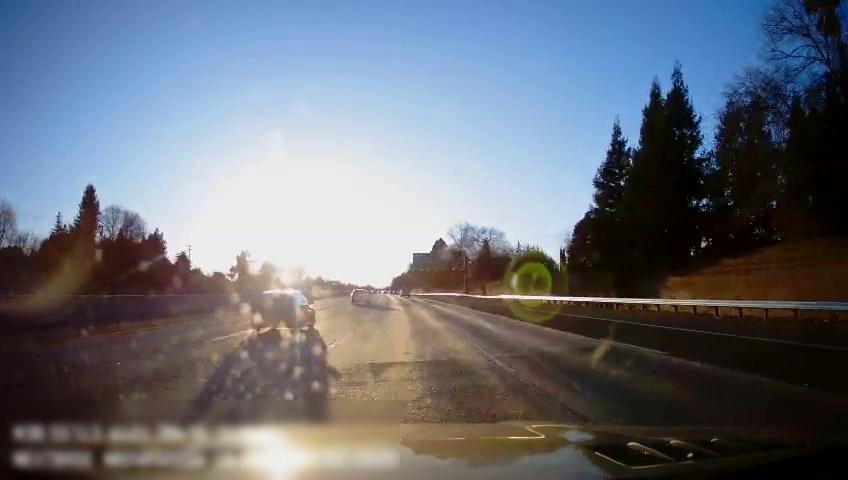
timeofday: Day
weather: Sunny
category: Drivable Space
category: Vehicles | Truck
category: Vehicles | SUV
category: Vehicles | SUV
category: Lanes | Alternate Lane
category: Lanes | Alternate Lane
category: Lanes | Current Lane
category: Lanes | Alternate Lane
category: Lanes | Alternate Lane
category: Traffic | Signs